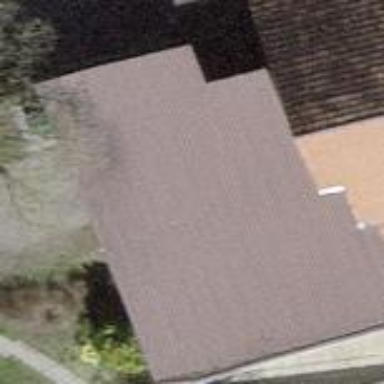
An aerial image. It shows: Section of building with flat roof colored rosy brown.